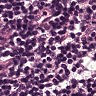
Metastatic tissue present: no